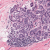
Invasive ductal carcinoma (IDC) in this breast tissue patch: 0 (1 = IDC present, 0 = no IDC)